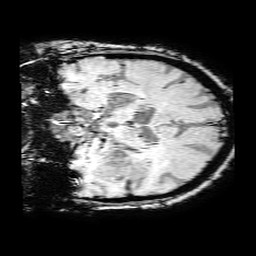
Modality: SWI
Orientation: coronal
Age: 46
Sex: female
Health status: ill
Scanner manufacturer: philips
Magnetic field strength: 3 T
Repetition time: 0.031 s